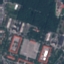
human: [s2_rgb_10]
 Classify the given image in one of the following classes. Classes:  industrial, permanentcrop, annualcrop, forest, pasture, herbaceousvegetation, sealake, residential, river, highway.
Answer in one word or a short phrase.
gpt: Industrial